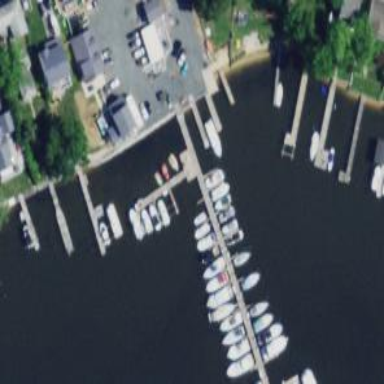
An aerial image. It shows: Marina on leisure land.